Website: crate-barrel
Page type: gifting
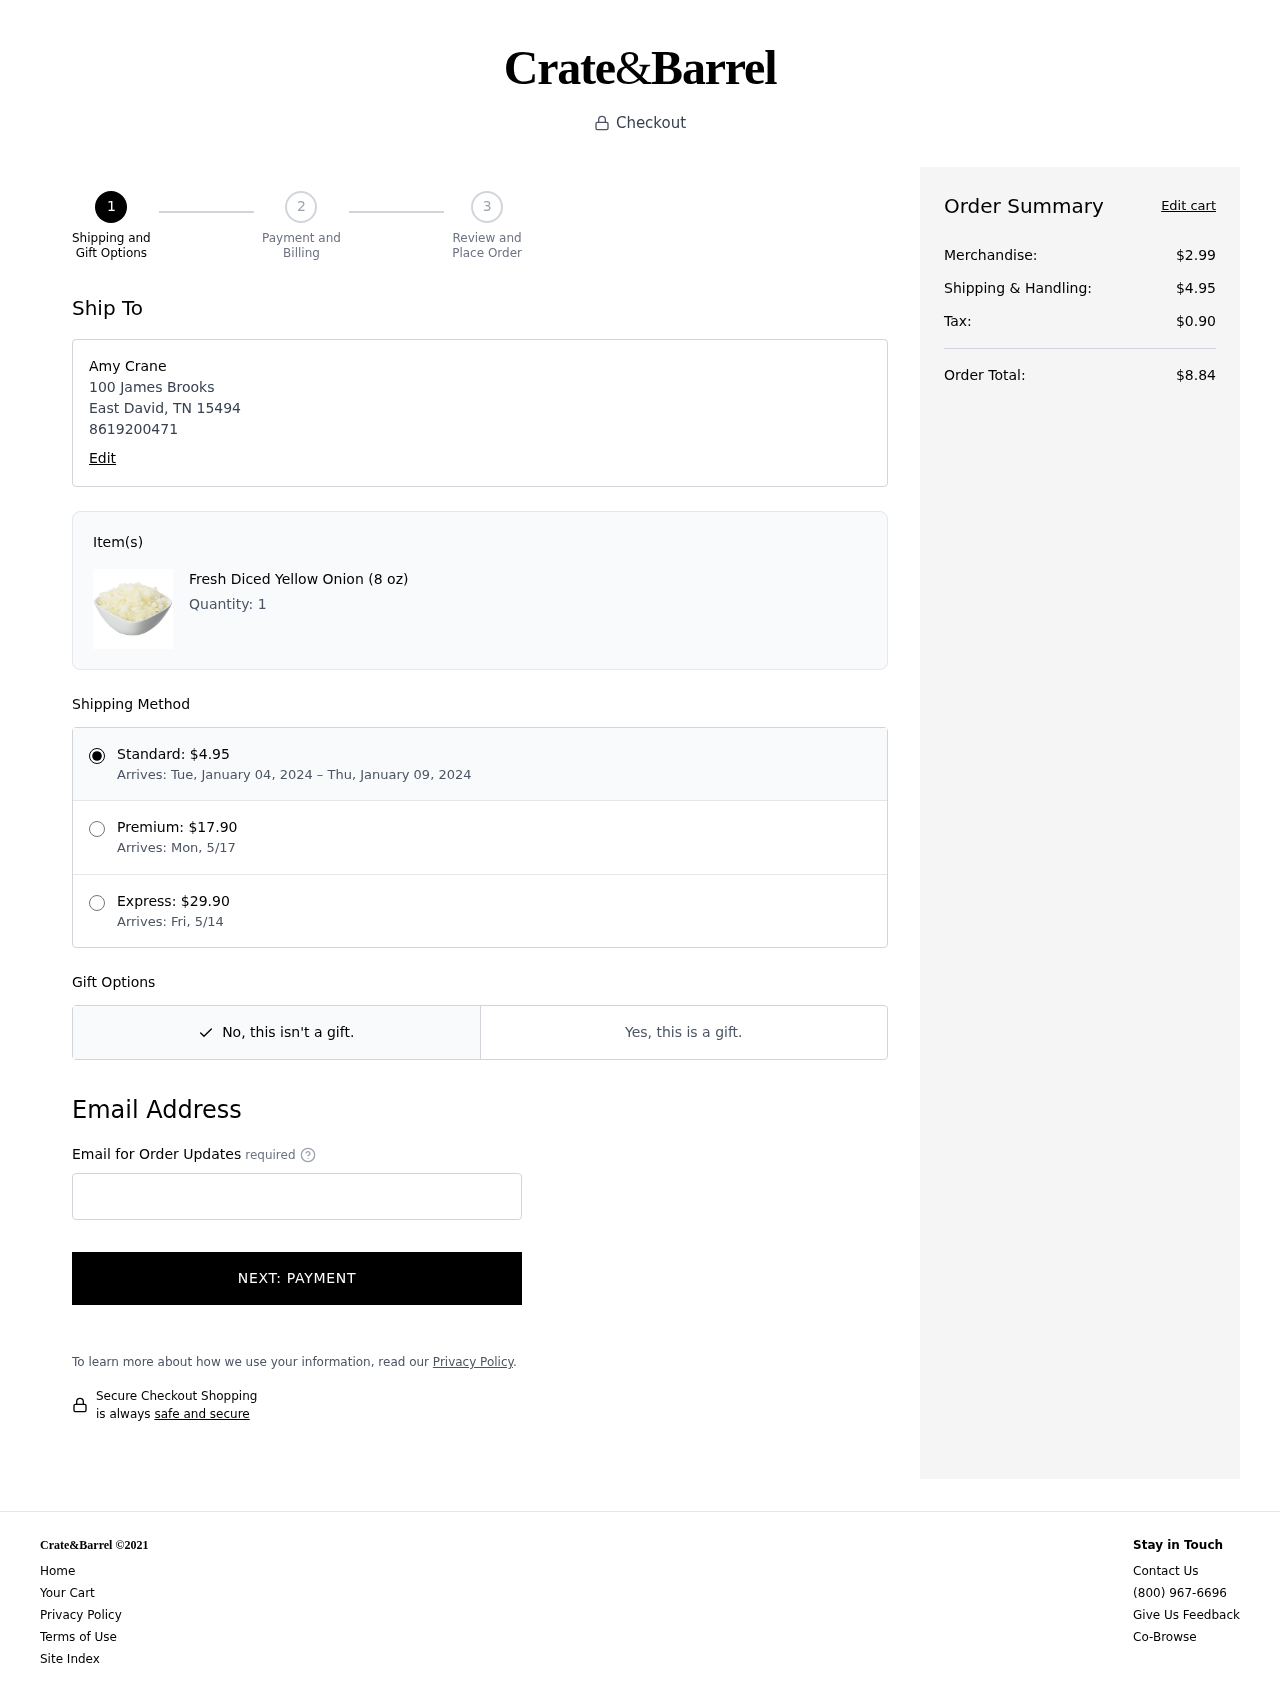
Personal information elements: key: PII_CITY
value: East David
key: PII_FULLNAME
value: Amy Crane
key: PII_PHONE
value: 8619200471
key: PII_POSTCODE
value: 15494
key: PII_STATE_ABBR
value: TN
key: PII_STREET
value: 100 James Brooks
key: PII_EMAIL
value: amy_crane@hotmail.com
Product elements: key: PRODUCT1_NAME
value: Fresh Diced Yellow Onion (8 oz)
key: PRODUCT1_QUANTITY
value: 1
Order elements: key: ORDER_SHIPPING_DATE
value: January 04, 2024
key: ORDER_DELIVERY_DATE
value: January 09, 2024
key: ORDER_SUBTOTAL
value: $2.99
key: ORDER_SHIPPING_COST
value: $4.95
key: ORDER_TAX
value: $0.90
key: ORDER_TOTAL
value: $8.84